Field crop: tomato
Growth stage: 1
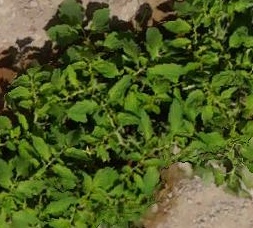
Species: tomato